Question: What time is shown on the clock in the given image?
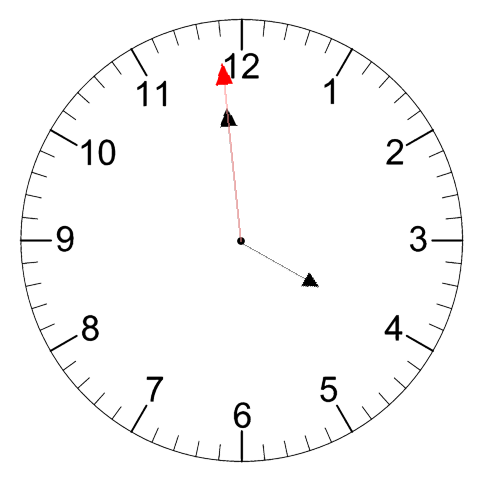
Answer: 03:58:59